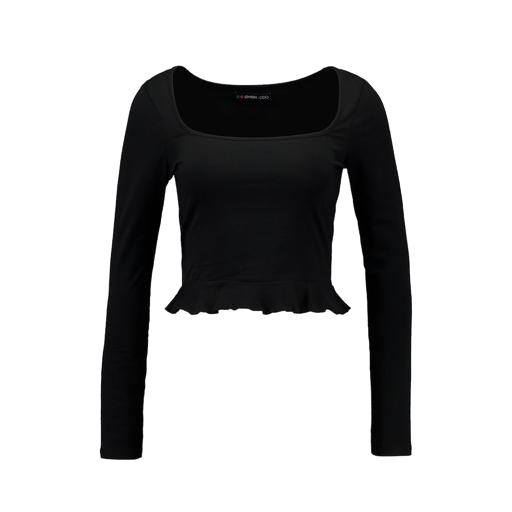
black long-sleeve crop top, black long sleeved crop top, black women's long sleeve t-shirt, white background